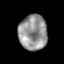
Tissue: prostate
Cell type: T cells
Senescence score: 0.3448
Nuclear area (px): 975
Mean DAPI intensity: 148.164